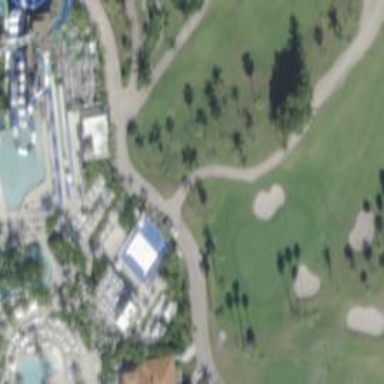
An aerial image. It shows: Asphalt service road that appears to be golf cart path.